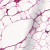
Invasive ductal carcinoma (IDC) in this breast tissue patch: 0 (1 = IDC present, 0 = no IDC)